Field crop: maize
Growth stage: 2
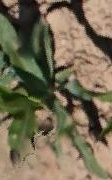
Species: maize